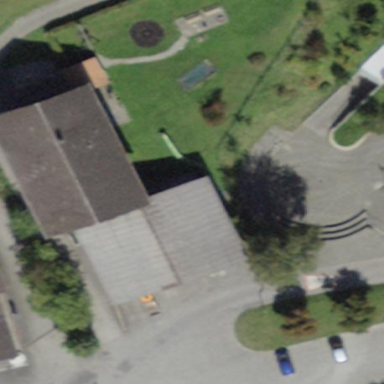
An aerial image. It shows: School building.